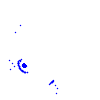
Particle: electron